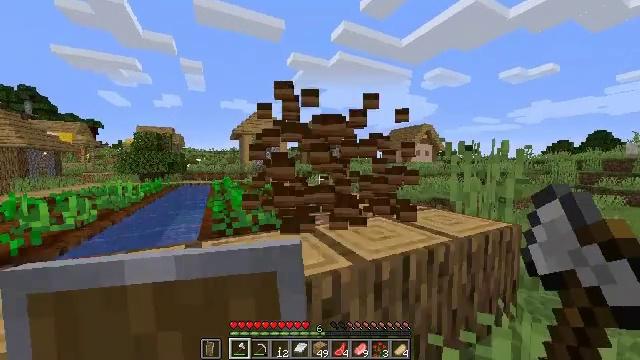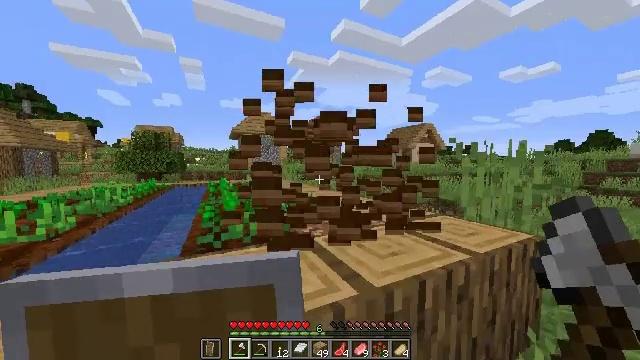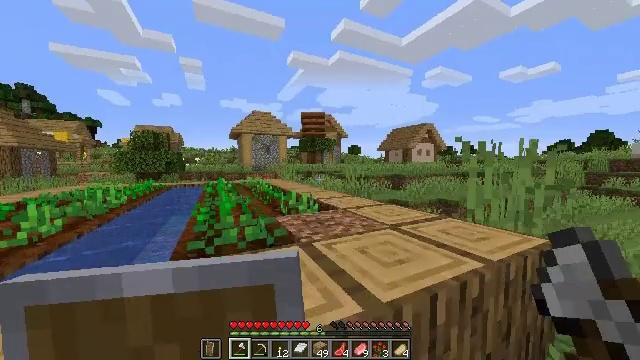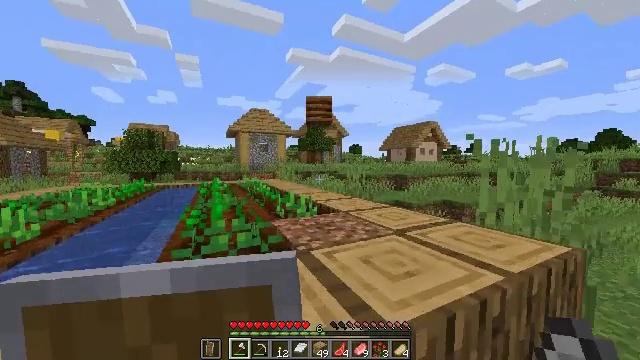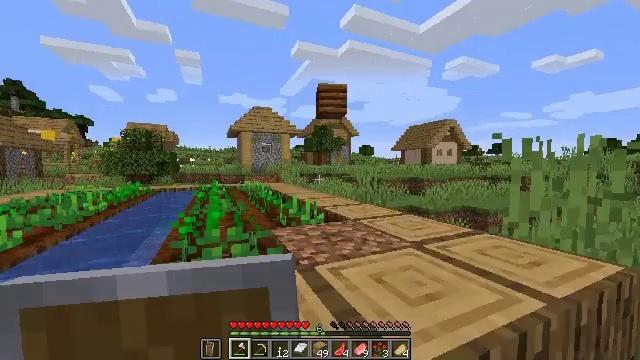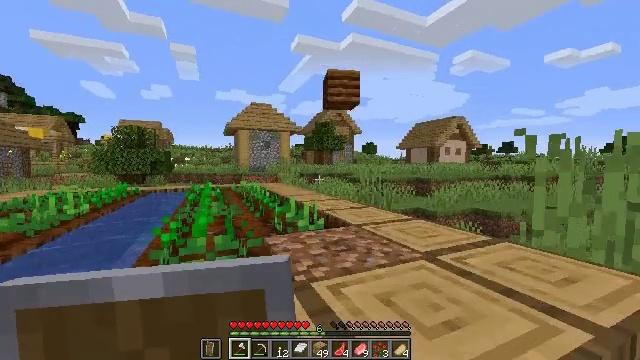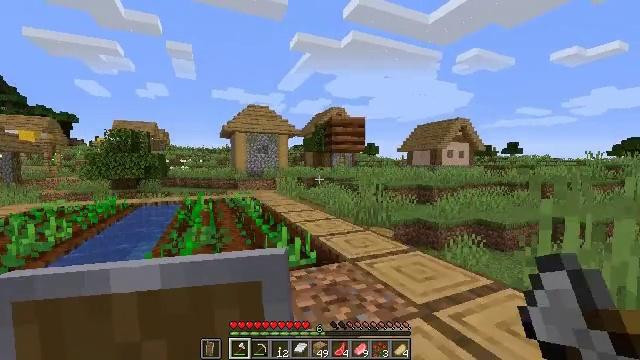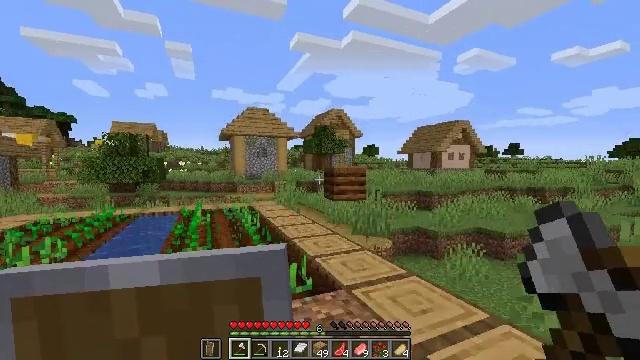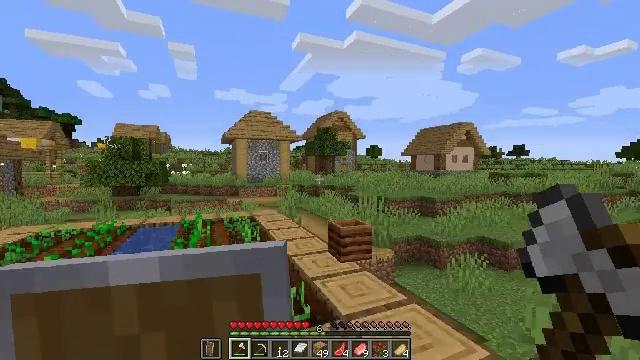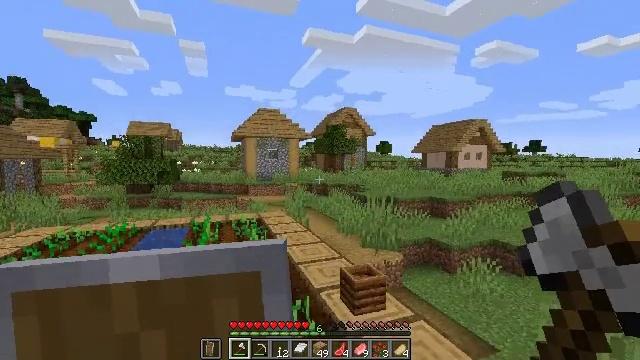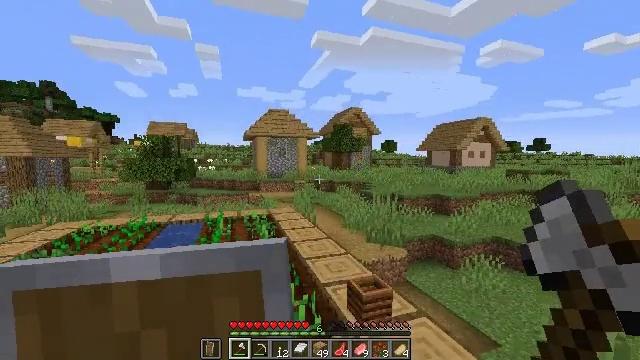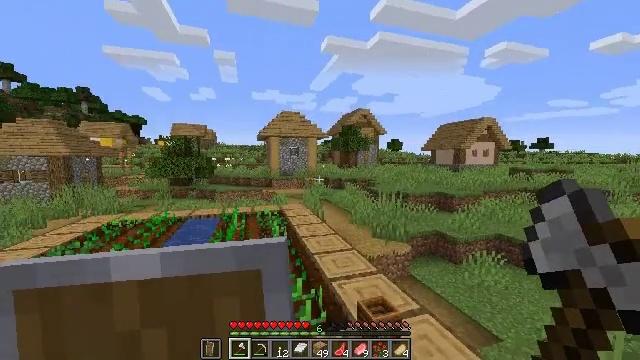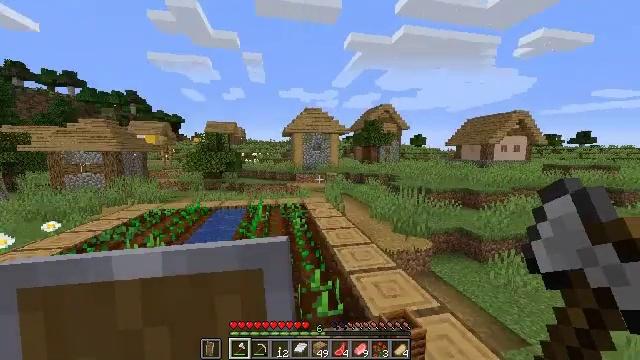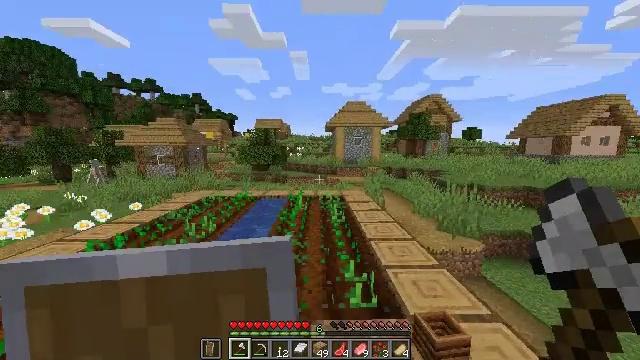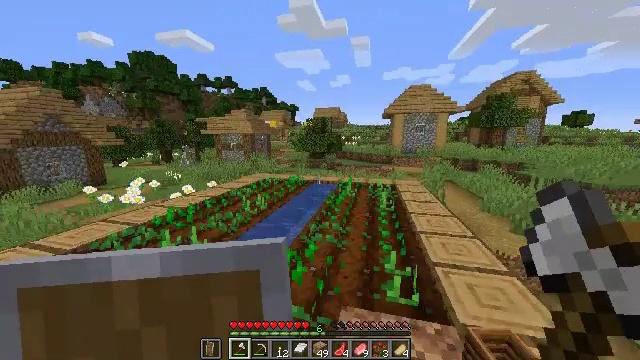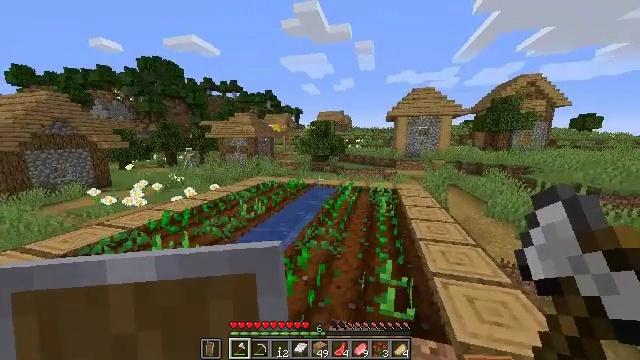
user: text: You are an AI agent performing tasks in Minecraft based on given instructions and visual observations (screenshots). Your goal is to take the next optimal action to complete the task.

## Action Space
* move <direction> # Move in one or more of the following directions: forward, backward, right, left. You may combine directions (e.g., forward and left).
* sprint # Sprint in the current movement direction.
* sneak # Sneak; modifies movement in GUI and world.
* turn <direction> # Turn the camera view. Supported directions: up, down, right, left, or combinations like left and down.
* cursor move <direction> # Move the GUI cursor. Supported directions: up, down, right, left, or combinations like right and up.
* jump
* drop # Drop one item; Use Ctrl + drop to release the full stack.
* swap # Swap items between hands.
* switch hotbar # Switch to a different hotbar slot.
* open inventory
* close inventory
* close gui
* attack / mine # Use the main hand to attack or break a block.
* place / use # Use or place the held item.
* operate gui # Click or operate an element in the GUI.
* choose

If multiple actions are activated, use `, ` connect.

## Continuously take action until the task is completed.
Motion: motion action
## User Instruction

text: Attack the barrel to gather it.
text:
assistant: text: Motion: move forward, attack / mine
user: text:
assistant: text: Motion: attack / mine
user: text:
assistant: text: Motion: attack / mine
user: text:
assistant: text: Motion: move forward, turn left
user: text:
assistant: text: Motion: move forward
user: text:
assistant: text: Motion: move forward, sprint, jump
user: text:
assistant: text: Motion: move forward, sprint, jump
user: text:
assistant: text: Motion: move forward, sprint, jump
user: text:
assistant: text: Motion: move forward, sprint, turn left, jump
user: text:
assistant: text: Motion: move forward, sprint, turn left, jump
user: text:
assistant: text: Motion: move forward, sprint, turn left, jump
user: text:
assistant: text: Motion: move forward and move right, sprint, turn left and down, jump
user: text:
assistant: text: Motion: move forward and move right, sprint, turn left and down, jump
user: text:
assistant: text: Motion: move forward and move right, sprint, turn left and down, jump
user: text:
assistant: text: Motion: move forward and move right, sprint, turn left
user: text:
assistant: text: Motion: move forward and move right, sprint
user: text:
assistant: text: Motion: move forward and move right, sprint
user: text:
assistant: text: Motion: move forward and move right, sprint
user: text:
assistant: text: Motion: move forward and move right, sprint
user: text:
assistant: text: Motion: move forward and move right, sprint
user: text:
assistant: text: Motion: move forward and move right, sprint, turn right
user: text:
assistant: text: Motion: move forward, sprint, turn right and down
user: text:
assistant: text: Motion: move forward, sprint, turn right and down
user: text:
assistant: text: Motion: move forward, sprint, turn right and down
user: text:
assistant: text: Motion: move forward, sprint
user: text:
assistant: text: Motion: move forward, sprint
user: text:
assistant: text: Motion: move forward, sprint
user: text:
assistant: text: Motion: move forward, sprint
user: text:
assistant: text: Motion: move forward, sprint
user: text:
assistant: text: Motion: move forward, sprint